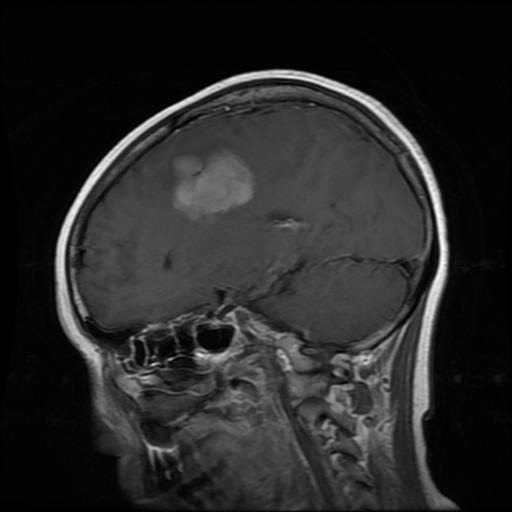
Label: meningioma